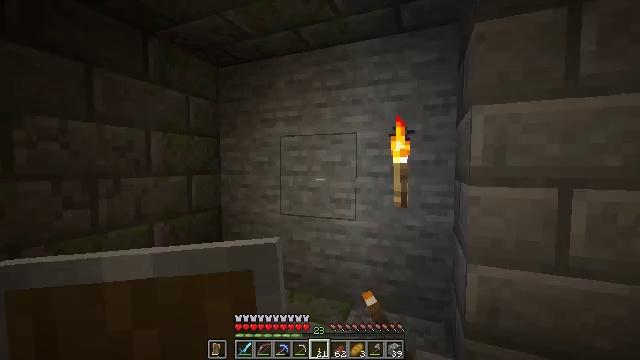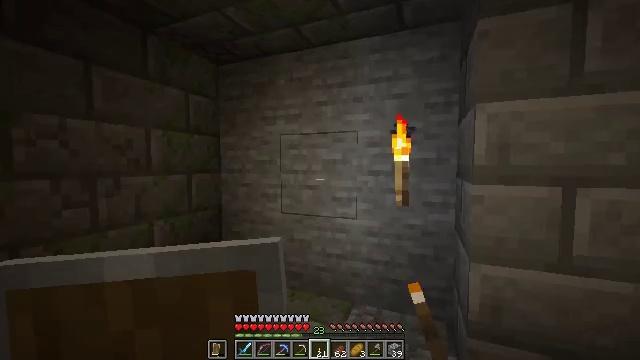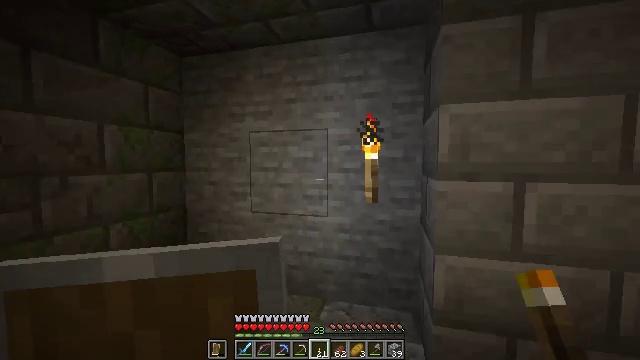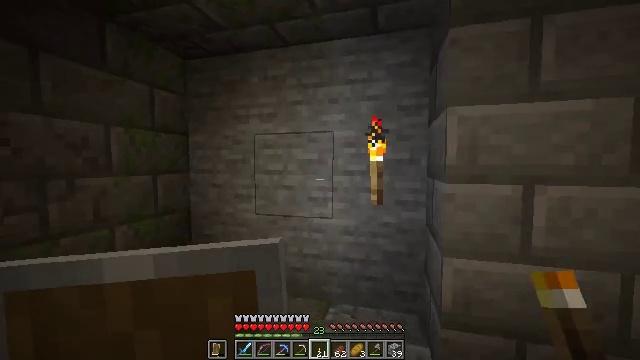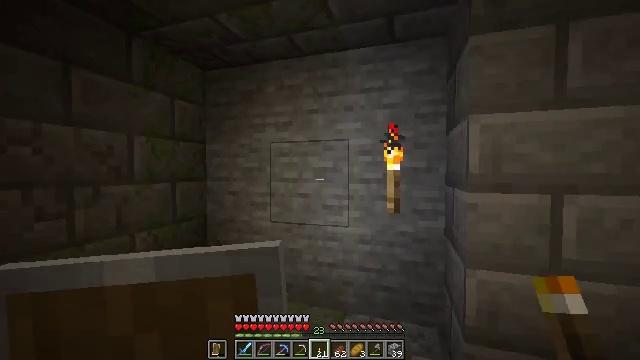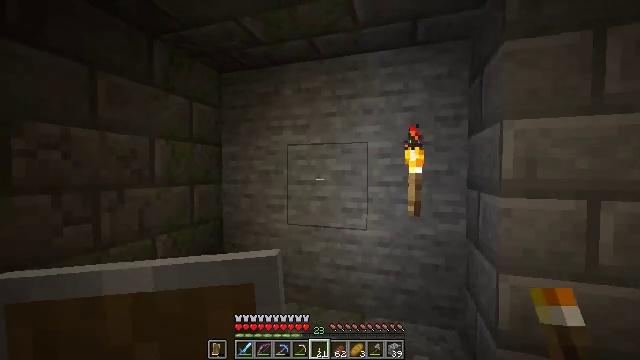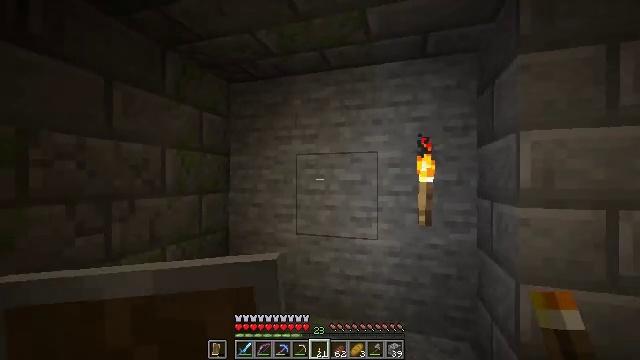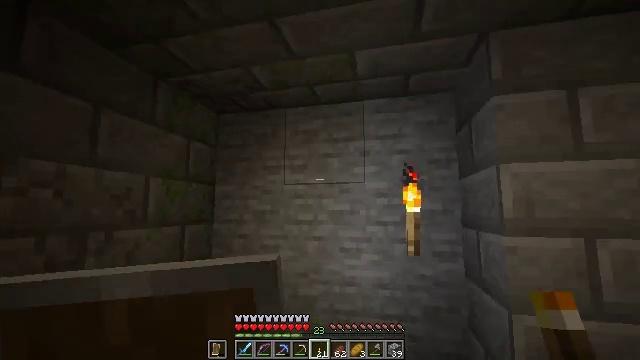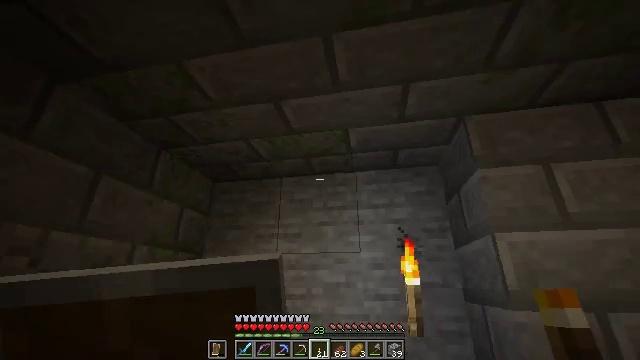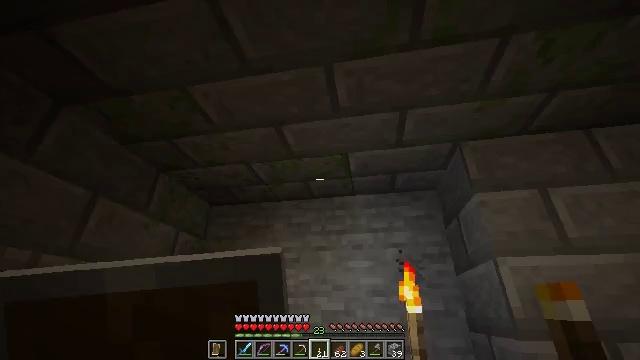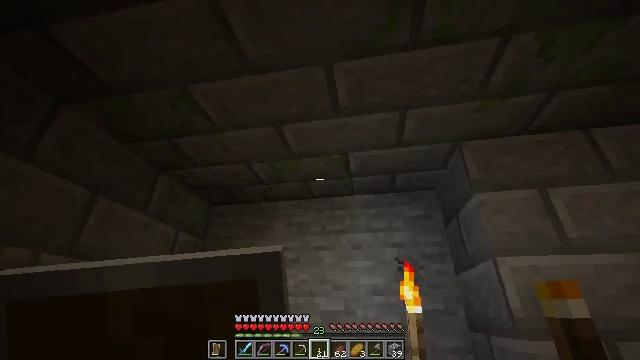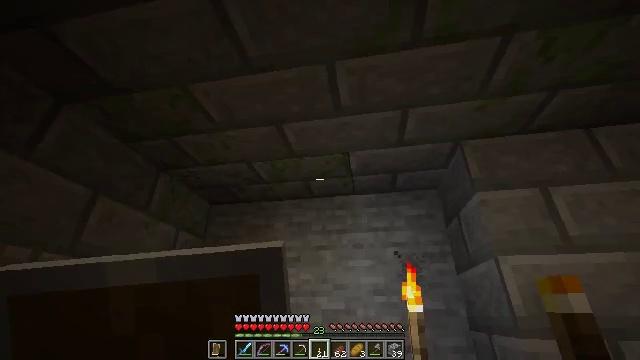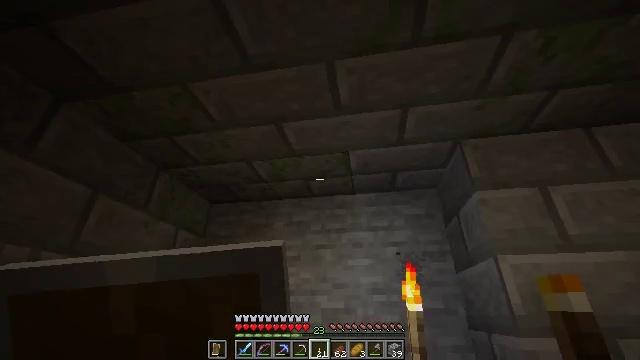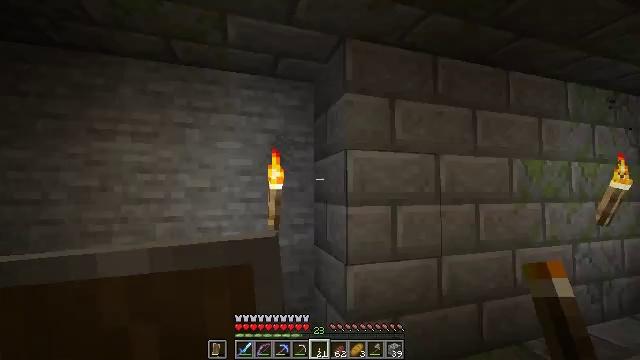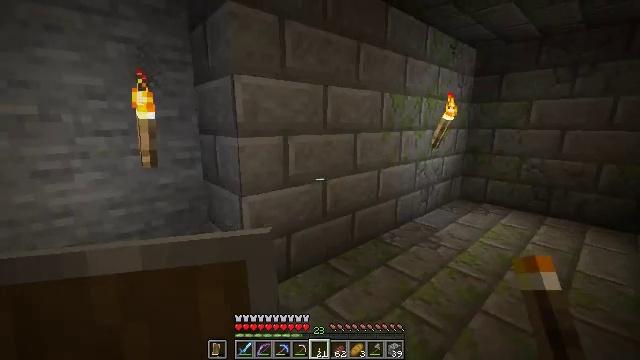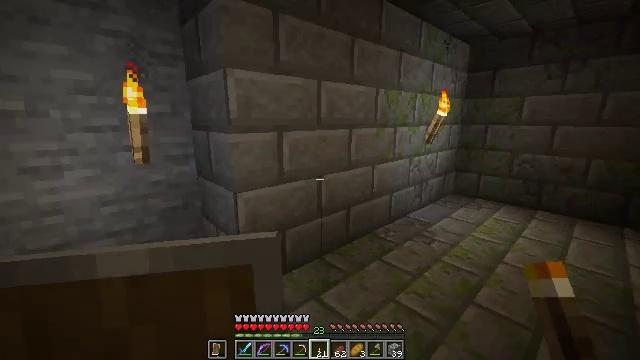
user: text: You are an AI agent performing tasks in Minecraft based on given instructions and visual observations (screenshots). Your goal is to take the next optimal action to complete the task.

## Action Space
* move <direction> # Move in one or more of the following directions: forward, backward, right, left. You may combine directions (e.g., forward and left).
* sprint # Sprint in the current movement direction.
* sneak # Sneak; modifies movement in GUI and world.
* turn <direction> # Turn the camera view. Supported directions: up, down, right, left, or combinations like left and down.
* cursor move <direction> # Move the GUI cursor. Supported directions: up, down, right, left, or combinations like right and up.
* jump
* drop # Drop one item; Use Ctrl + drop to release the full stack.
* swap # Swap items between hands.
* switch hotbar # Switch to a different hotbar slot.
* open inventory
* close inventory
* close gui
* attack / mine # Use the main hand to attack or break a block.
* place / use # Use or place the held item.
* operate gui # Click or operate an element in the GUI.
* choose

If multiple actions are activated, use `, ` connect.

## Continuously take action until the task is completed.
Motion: motion action
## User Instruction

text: Gather materials by mining mossy stone bricks.
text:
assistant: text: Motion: no_op
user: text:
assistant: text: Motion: turn right
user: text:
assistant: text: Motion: move left
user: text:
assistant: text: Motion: move left, turn left and up
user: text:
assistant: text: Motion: move left
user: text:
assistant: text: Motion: turn up
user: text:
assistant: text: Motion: turn right and up
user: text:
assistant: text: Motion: turn right and up
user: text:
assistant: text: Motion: turn up
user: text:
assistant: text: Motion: no_op
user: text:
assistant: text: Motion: no_op
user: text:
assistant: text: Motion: no_op
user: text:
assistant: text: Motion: turn right and down
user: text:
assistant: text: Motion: turn right and down
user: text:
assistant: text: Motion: turn right
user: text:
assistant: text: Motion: turn right
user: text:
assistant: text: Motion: turn right and up
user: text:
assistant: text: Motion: no_op
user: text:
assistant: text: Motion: move forward
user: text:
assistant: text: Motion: move forward, turn left and up
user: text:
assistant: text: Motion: move forward, turn left
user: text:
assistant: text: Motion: move forward, turn left and down
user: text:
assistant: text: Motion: turn left and down
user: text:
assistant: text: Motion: switch to hotbar 4
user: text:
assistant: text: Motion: turn left and up, switch to hotbar 4
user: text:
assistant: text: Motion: turn left
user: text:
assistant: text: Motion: turn left
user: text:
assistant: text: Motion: turn left and up
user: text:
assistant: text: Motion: turn left and up
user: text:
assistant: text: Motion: no_op